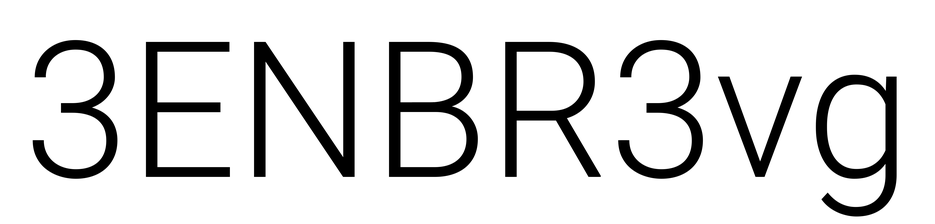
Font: Roboto_Light